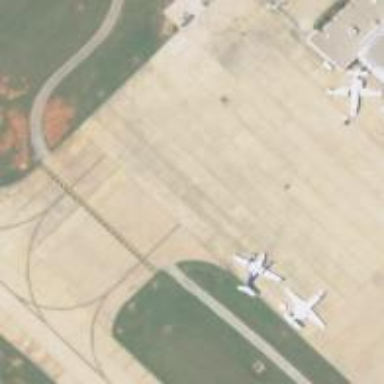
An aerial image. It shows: Image of taxiway at airport.